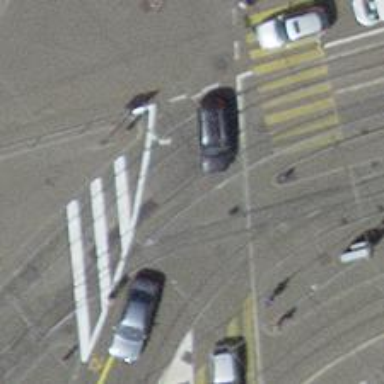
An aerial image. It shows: Tram level crossing on railway.